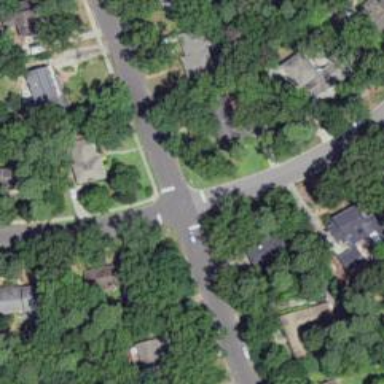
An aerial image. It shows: Unmarked road crossing.